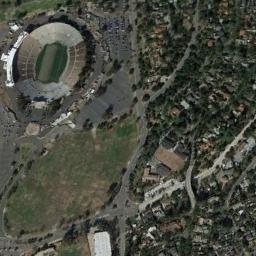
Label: stadium